Question: Why do I get this error message 'Property 'shortDescr' of object #<Article> is not a function'
'''
function Article() {
this.id = null;
this.title = null;
this.url = null;
this.descr = null;
this.media = null;
};
Article.prototype.shortDescr = function () {
if ( this.descr.length > 100) {
return this.descr.substring(0,80) + "..";
} else {
return this.descr;
}
};
var ArticleFactory = {
numOfArgs : 5,
inputCheck : function(args) {
if (args.length != this.numOfArgs) {
throw new Error("Invalid number of arguments for class 'Article'");
};
return true;
},
//Fill the properties with values from arguments
create : function() {
this.inputCheck(arguments);
var counter = 0;
var article = new Article();
for(propertie in article) {
article[propertie] = arguments[counter++];
}
return article;
}
};
var descr = "@hughes it actually can do both. i have an object i created with: var obj = and another object that is being passed into a callback from a server, the one passed through the callback prints with the little arrow so you can open it up, the statically created one just prints [object Object] with no arrow. ";
var article = ArticleFactory.create(1,"title","url",descr,{});
console.log(article.shortDescr());
'''
### Addendum
'''
console.log(JSON.stringify(article, null, 4));
{
"id": 1,
"title": "title",
"url": "url",
"descr": "@hughes it actually can do both. i have an object i created with: var obj = and another object that is being passed into a callback from a server, the one passed through the callback prints with the little arrow so you can open it up, the statically created one just prints [object Object] with no arrow. ",
"media": {} }
'''
## Proof
@dystroy was right.

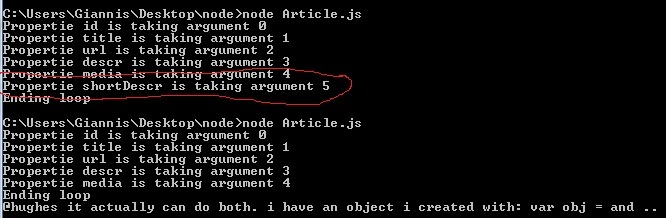
Answer: You're shadowing the function here :
'''
for(propertie in article) {
article[propertie] = arguments[counter++];
}
'''
More precisely, you iterate over the property names (including the ones of the prototype chain) and you set new values to your object. When you set a value with the name of a property of the prototype, you don't change the prototype but the value that will be found with 'article.shortDescr' will be the one of the object, not the one of the prototype.
What you do is kind of blind (you don't even have any guarantee on the order of properties) so I would recommend to change your design on this point (how ? I can't say as I really don't get the purpose).
But if you want to keep it, you may skip the prototype properties by testing using 'hasOwnProperty'.